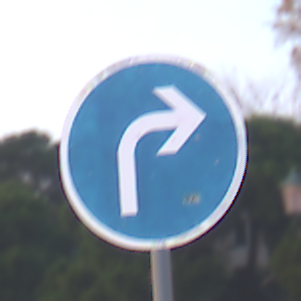
Verkehrszeichen: VorgeschriebeneFahrtrichtungRechts
Umgebung: Outdoor, Urban
Tageszeit: SunriseSunset
Wetter: Clear
Licht: Natural
Jahreszeit: NotSpecified
Kontrast: MediumContrast